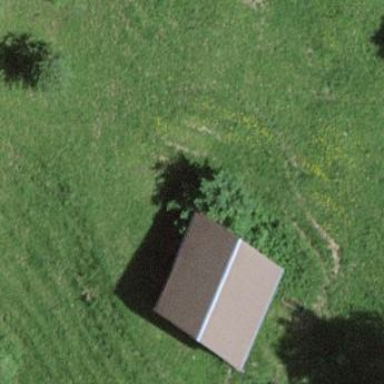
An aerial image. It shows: Farm auxiliary building with gabled roof.